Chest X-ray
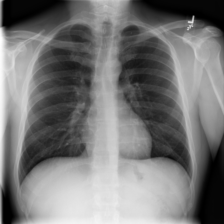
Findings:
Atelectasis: negative
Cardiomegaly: negative
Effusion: negative
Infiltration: negative
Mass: negative
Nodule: negative
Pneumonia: negative
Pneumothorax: negative
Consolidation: negative
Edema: negative
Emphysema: negative
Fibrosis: negative
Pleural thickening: negative
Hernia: negative